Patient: sex F, age 51
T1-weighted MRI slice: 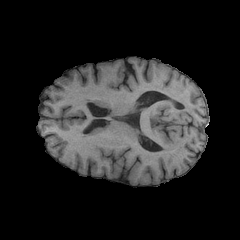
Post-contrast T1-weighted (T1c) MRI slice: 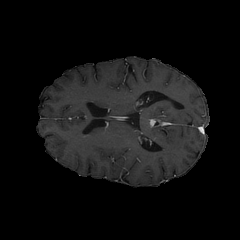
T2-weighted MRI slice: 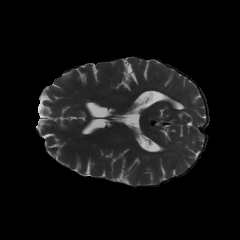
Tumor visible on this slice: no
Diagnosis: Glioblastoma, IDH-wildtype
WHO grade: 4